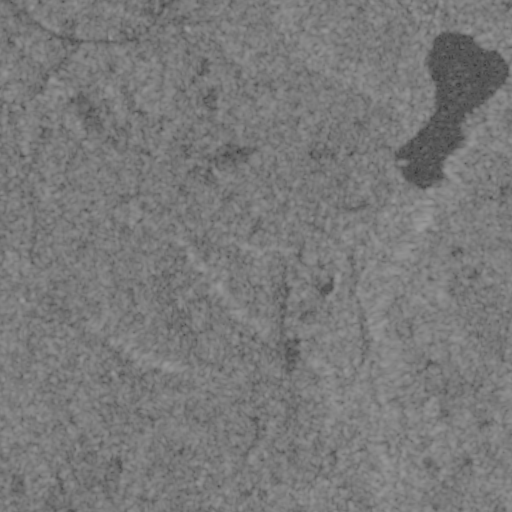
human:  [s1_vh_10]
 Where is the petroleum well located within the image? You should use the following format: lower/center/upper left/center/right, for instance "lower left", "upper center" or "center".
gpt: The petroleum well is located in the lower left of the image.
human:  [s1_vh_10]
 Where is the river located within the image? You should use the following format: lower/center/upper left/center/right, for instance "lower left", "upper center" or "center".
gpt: The river is located in the upper right of the image.
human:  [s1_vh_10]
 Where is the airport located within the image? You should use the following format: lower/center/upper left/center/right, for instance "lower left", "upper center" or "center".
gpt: There is no airport in the image.

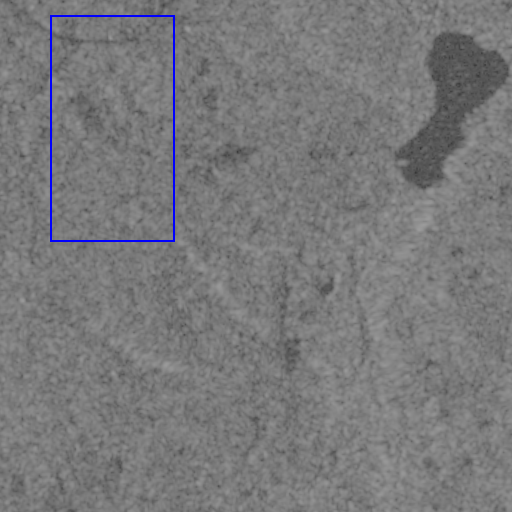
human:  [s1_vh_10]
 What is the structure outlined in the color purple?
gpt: There is no purple outline.
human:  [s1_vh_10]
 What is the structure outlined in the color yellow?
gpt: There is no structure outlined in yellow.